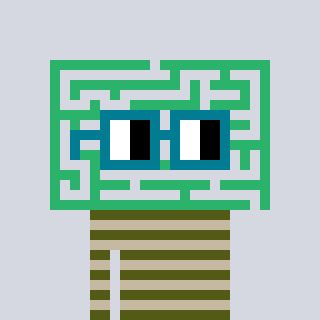
a pixel art character with square dark green glasses, a maze-shaped head and a bege-colored body on a cool background